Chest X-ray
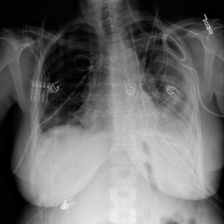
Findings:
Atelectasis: negative
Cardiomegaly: negative
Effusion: negative
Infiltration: positive
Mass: negative
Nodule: negative
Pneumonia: negative
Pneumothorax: negative
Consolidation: negative
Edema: negative
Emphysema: negative
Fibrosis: negative
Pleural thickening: negative
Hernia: negative